Question: As best-behaved as I try to be about keeping my unit tests disconnected from the database, etc. etc, it still seems inevitable that my day will be interrupted by small regular enforced breaks while I wait for my machine to do something boring.

I personally find swordfighting makes me lose my train of thought. I'm often 'in the zone' when I run a build or suite of tests, and I'd prefer something that keeps me in the same focussed frame of mind, jumping me right back to hacking as soon as the build / test run / migration is done.
I used to fantasize about a Tetris plugin for Visual Studio that popped up during the build and then paused and disappeared automatically when the build completed, but I never actually did anything about it. Lately we were thinking about building something into <URL> which helps you learn Spanish while you wait for the tests to run, or maybe feeds you relevant stack overflow questions to answer.
So. Suggestions please. Points for fun yet rewarding activities.
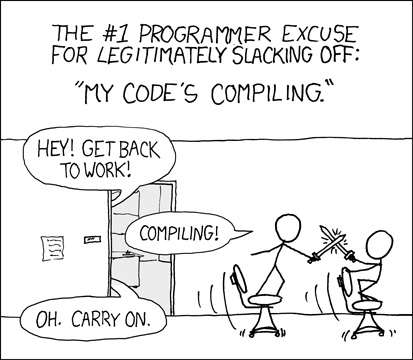
Answer: 1. StackOverflow
2. Coffee
3. StackOverflow
4. Side project coding
See also <URL>